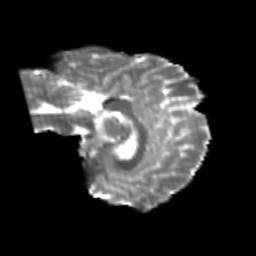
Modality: T2w
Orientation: sagittal
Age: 23
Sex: female
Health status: healthy
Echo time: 0.074 s